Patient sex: F
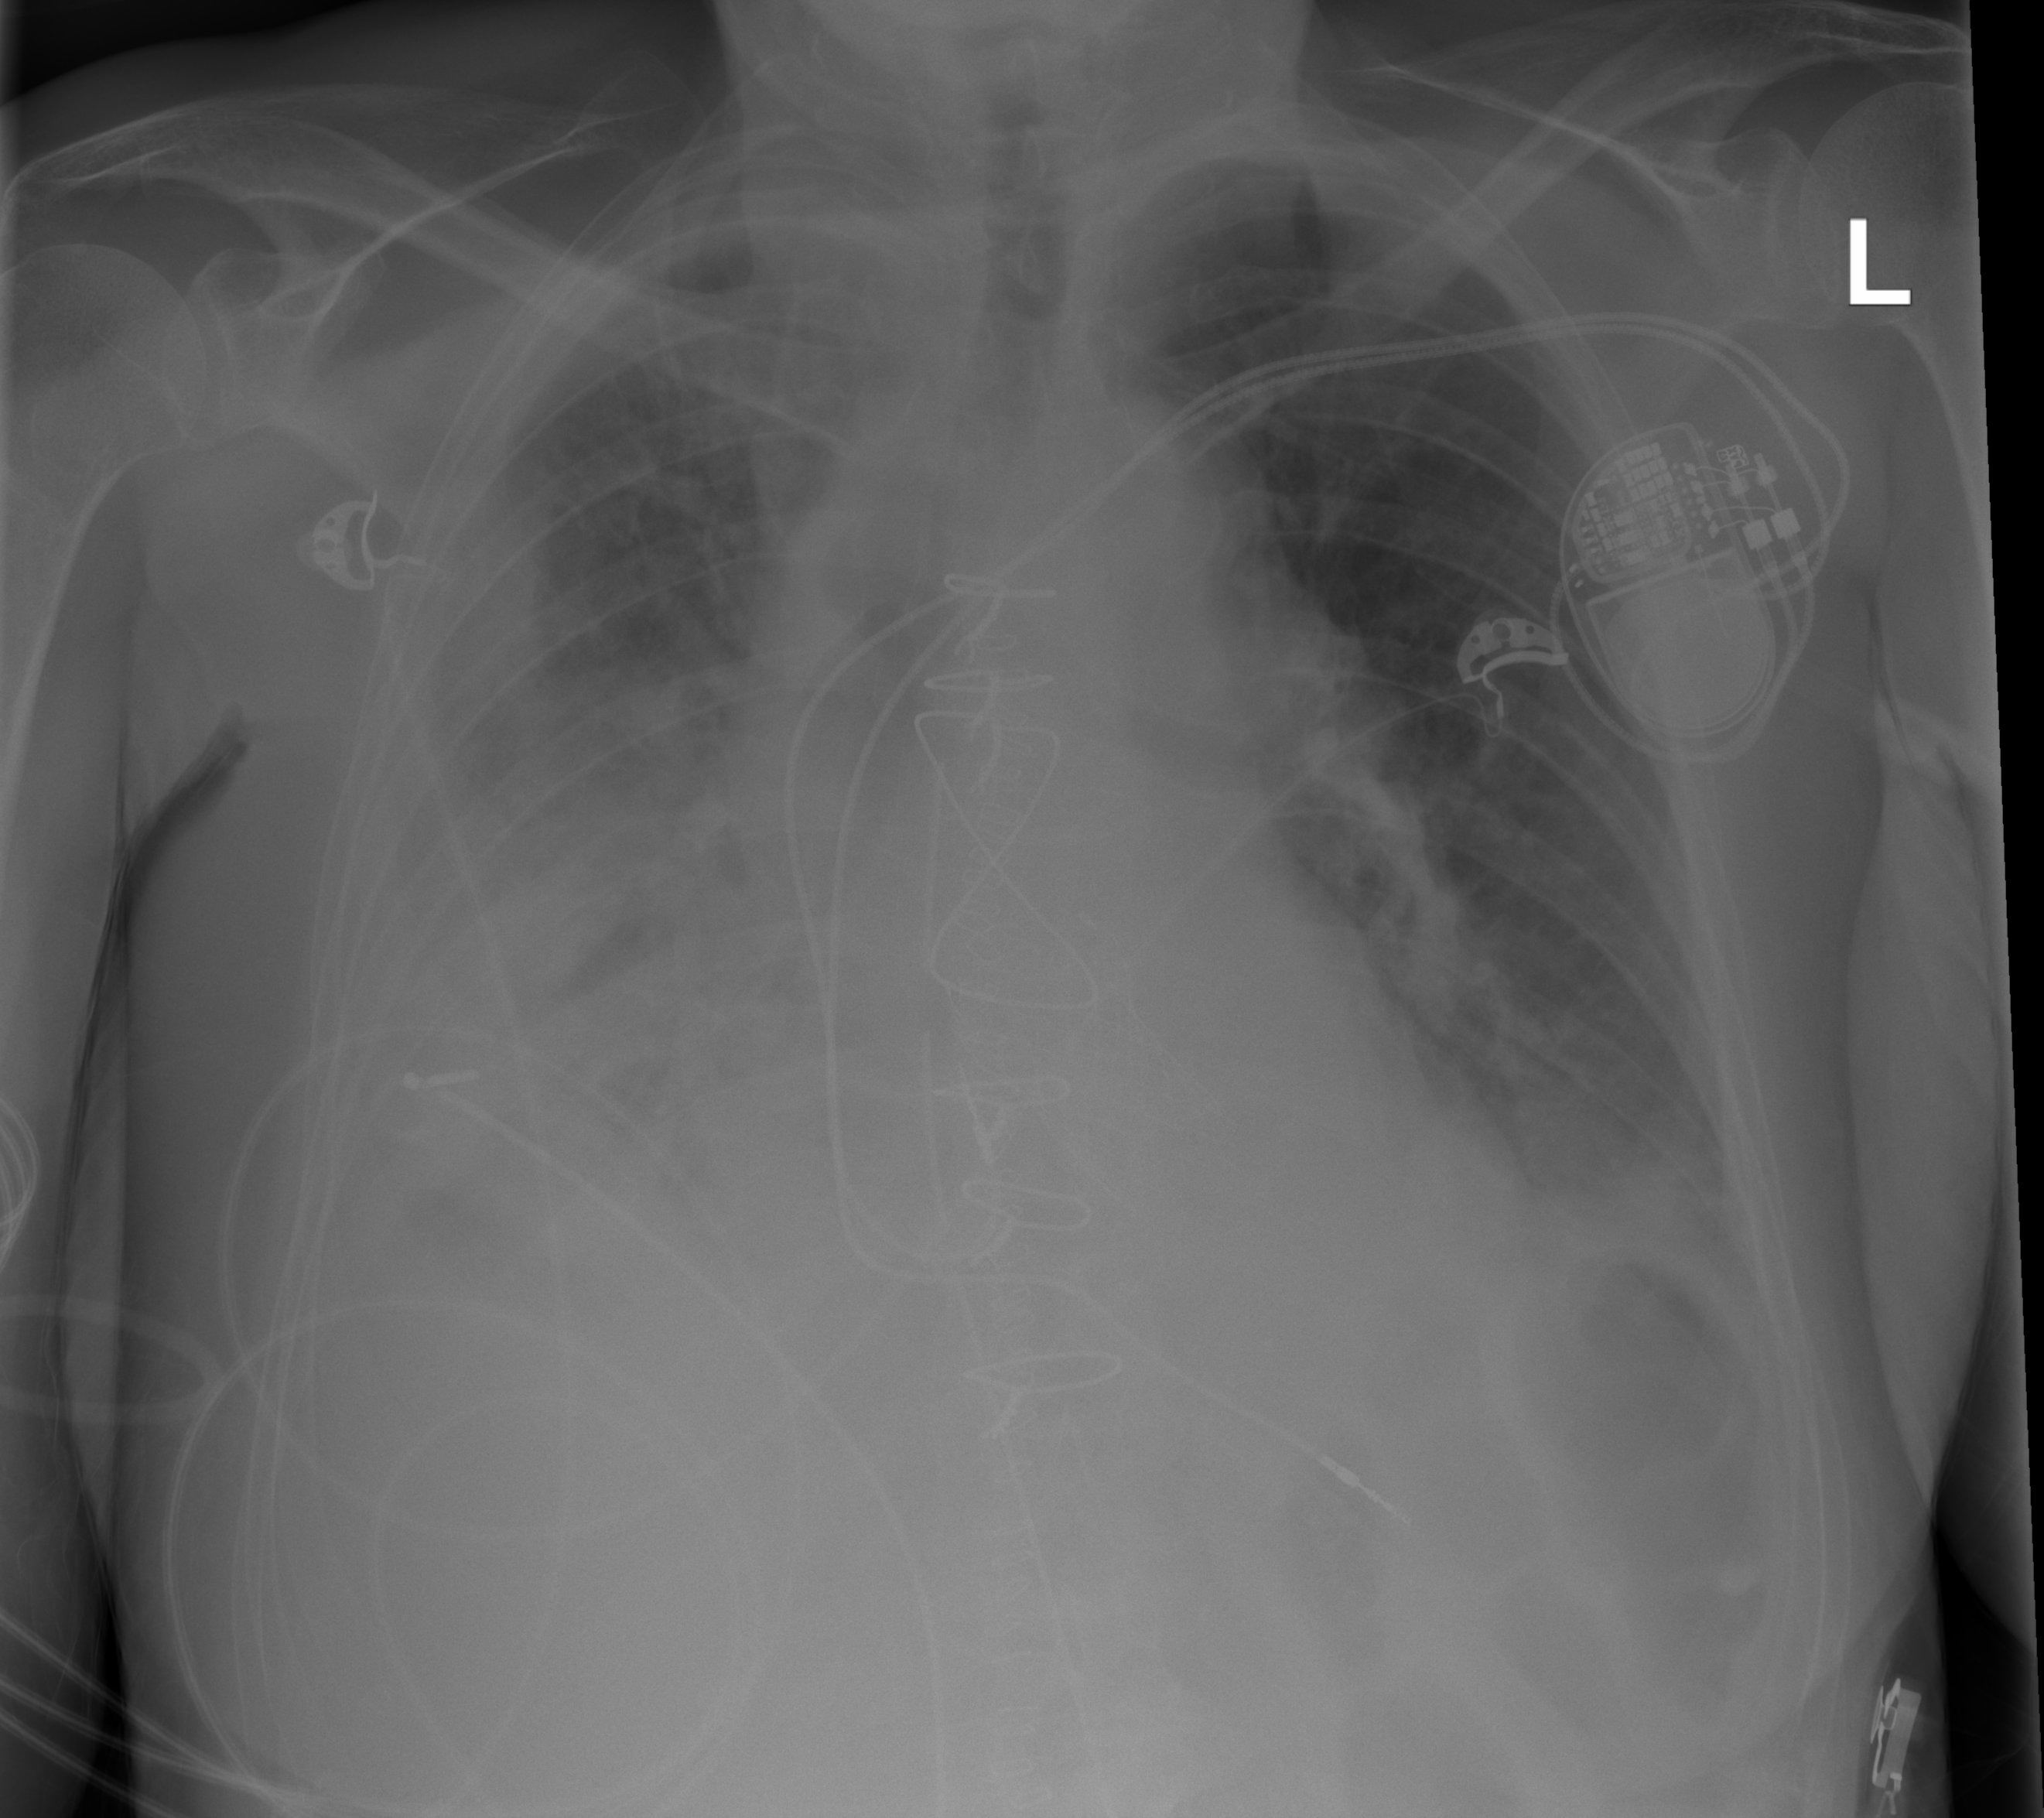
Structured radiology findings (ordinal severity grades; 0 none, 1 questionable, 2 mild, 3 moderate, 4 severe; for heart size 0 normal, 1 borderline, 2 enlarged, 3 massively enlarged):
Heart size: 2
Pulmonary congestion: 2
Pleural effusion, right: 3
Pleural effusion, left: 2
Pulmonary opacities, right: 2
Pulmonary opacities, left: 0
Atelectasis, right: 3
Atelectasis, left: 2